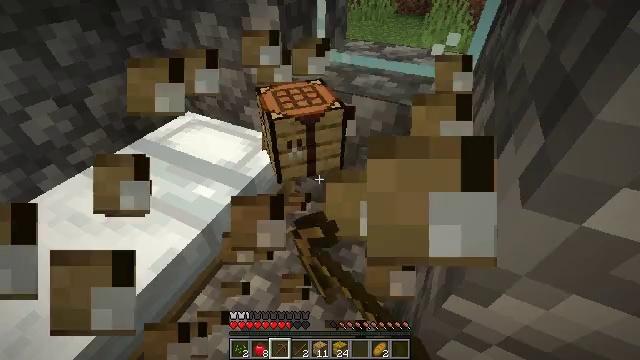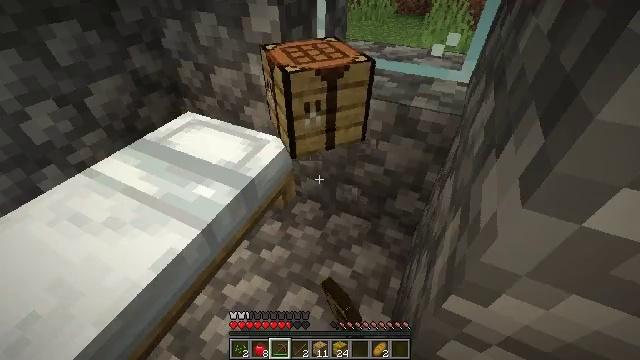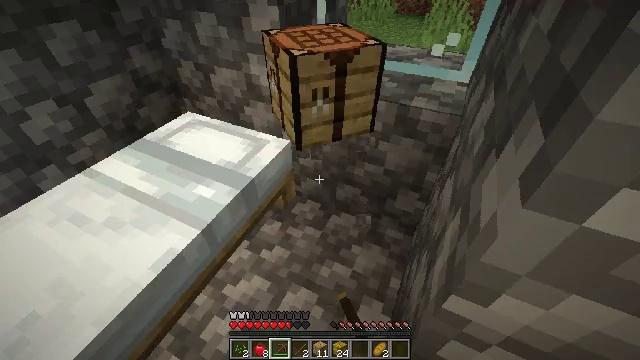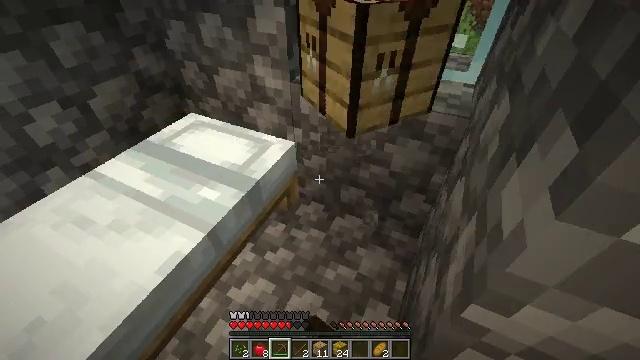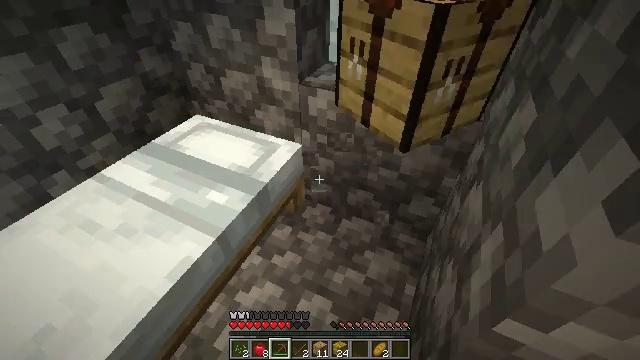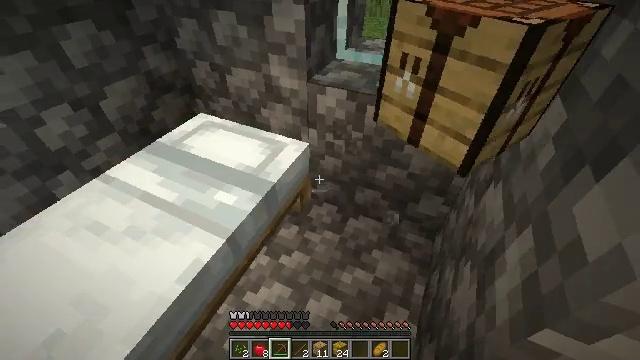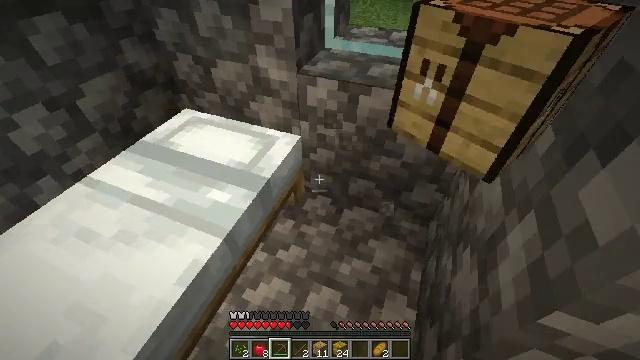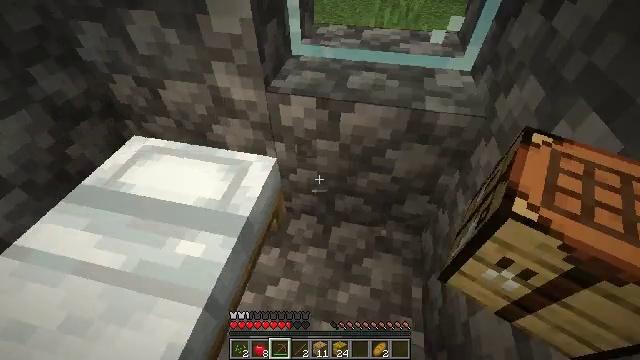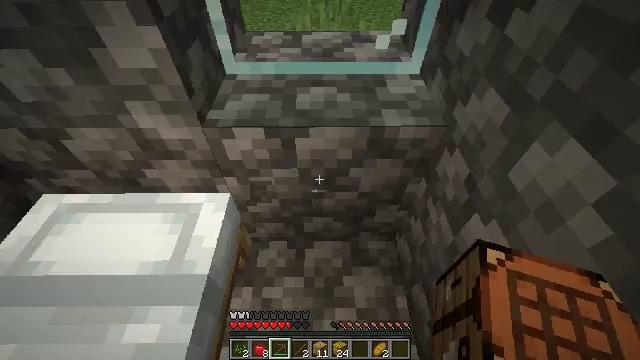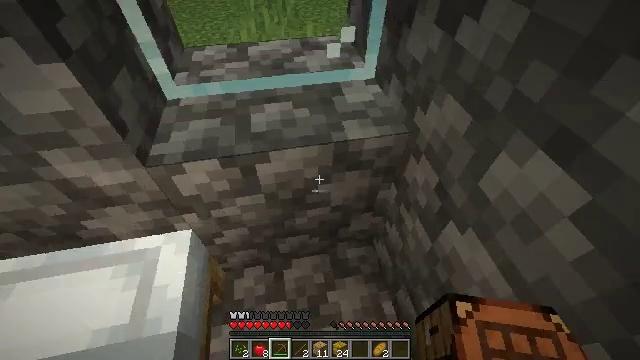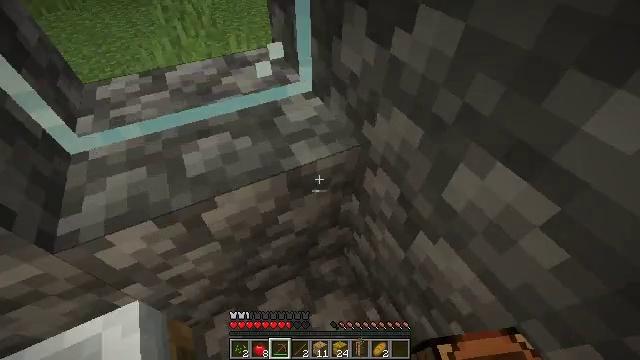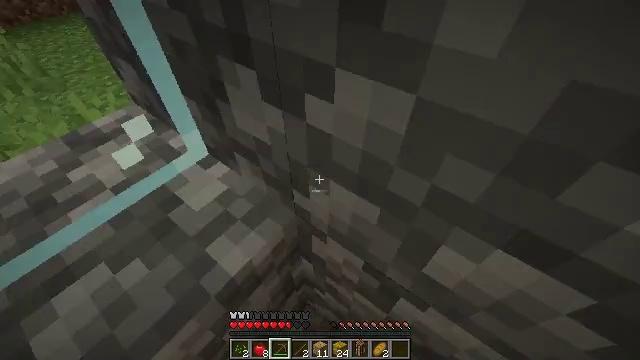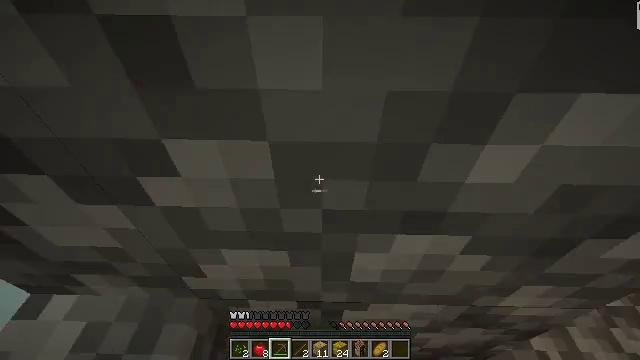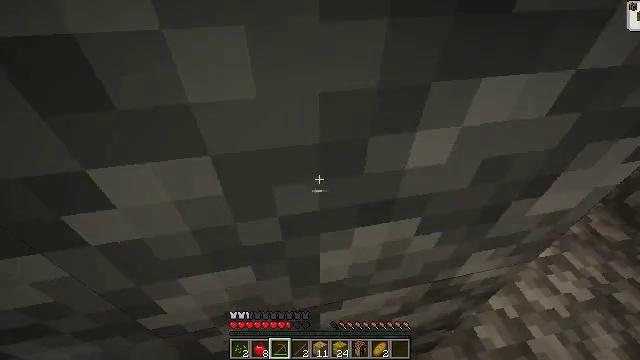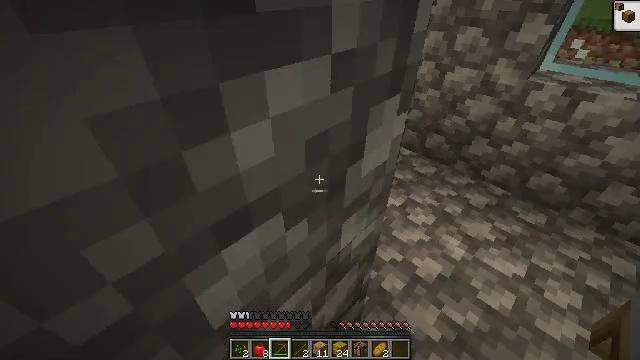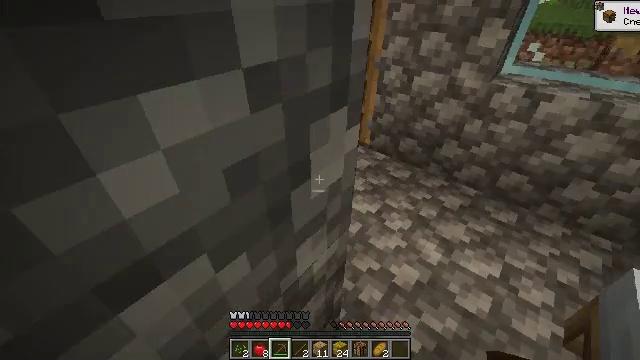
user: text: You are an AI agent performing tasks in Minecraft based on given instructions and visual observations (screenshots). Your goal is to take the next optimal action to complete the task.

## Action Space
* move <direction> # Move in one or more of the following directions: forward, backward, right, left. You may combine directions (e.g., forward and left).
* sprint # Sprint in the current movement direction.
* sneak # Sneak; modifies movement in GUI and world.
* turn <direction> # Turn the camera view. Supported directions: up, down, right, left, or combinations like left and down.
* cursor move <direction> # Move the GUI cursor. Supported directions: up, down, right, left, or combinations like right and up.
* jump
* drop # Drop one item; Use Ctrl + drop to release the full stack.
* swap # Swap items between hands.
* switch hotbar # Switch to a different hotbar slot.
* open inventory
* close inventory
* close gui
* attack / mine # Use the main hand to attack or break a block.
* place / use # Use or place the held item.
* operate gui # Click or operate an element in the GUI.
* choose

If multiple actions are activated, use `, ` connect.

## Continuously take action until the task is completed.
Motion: motion action
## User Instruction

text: Mine the grass path to create a new path.
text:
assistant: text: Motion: attack / mine
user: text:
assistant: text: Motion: attack / mine
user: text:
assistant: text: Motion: move forward, attack / mine
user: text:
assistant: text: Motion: move forward
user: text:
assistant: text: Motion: move forward
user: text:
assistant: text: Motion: move forward, turn right and down
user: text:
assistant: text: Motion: move forward, turn right and down
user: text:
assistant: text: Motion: move forward, turn right and down
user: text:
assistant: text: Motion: move forward, turn right
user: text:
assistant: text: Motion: move forward, turn right
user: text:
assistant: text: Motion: move forward, turn right
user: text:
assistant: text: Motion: move forward, turn right and up
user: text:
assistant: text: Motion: move forward, turn right and up
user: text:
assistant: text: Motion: move forward, turn right and up
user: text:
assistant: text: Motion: move forward, turn right and up
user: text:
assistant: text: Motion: move forward, turn right and up
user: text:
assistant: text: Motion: move forward, turn right and up
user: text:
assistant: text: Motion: move forward
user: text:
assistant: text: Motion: move forward
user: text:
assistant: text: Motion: move forward
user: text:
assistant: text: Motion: move forward
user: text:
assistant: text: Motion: move forward, turn left
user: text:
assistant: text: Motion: move forward, turn left and up
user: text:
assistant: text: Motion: move forward, turn left and up
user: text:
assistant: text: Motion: move forward, turn left and up
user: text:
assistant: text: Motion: move forward
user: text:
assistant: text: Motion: move forward
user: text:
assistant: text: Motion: move forward
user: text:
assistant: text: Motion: move forward, turn right and up
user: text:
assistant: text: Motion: move forward, turn right and up